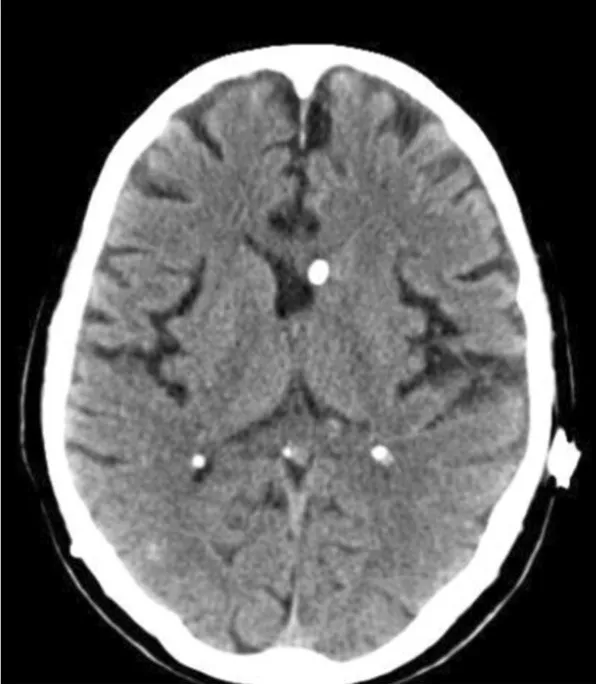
Brain computed tomography scan showing improved ventricular dilatation after ventriculoperitoneal shunting.
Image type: radiology (ct)